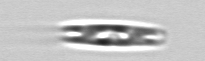
Label: pennate